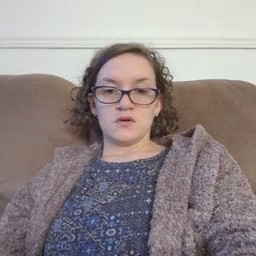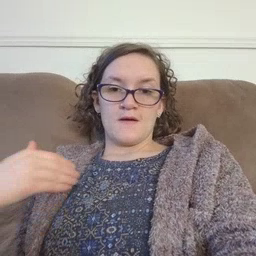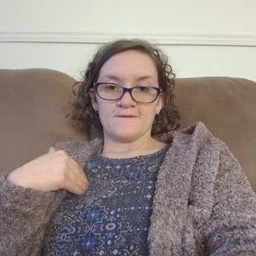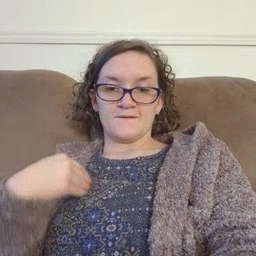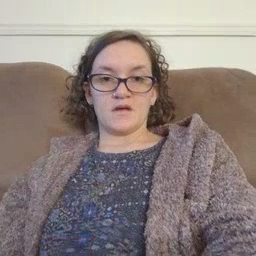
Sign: have